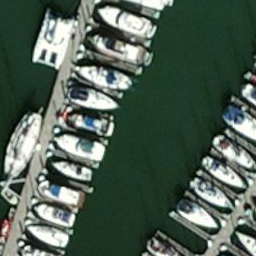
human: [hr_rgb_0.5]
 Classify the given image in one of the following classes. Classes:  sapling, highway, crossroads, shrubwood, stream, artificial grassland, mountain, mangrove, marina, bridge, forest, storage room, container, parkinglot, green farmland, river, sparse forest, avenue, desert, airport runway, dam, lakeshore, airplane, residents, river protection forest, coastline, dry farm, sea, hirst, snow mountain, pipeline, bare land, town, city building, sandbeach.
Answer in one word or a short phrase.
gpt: marina